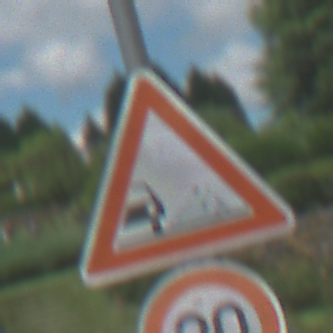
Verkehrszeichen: SplittSchotter
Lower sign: Geschwindigkeit20
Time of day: Midday
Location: Outdoor (Nature)
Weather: PartlyCloudy
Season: NotSpecified
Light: Natural